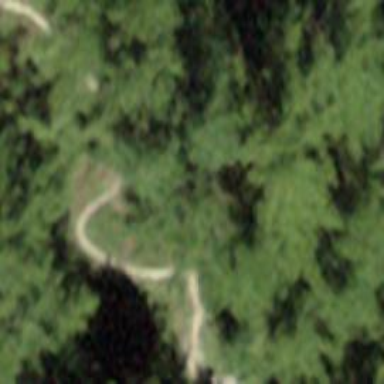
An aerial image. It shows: Unpaved footway.